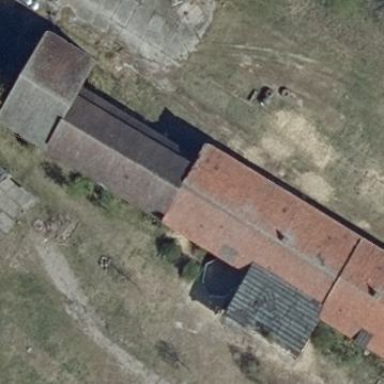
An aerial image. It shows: Historic warehouse building with gabled roof made of stone and brick materials.